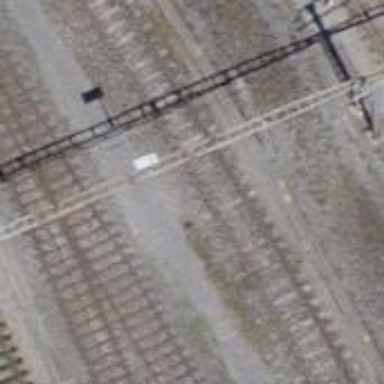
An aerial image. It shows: Railway yard with electrified tracks and single track.